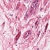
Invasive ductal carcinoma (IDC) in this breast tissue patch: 0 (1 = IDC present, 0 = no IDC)